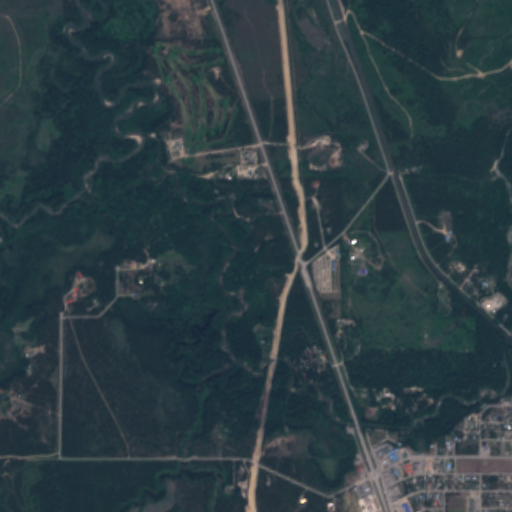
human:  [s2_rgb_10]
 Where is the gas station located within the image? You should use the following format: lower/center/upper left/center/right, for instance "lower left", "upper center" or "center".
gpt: The gas station is located in the lower right of the image.
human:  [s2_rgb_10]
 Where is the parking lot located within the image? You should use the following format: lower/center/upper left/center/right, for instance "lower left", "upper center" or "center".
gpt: The parking lot is located in the lower right of the image.
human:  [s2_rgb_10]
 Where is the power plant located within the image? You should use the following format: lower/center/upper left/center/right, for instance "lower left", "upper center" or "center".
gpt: There is no power plant in the image.